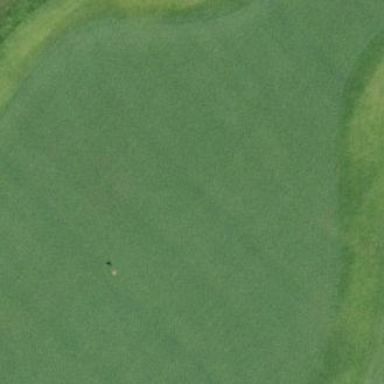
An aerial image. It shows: Golf green pitch on grass land. It is designated for the sport of golf.